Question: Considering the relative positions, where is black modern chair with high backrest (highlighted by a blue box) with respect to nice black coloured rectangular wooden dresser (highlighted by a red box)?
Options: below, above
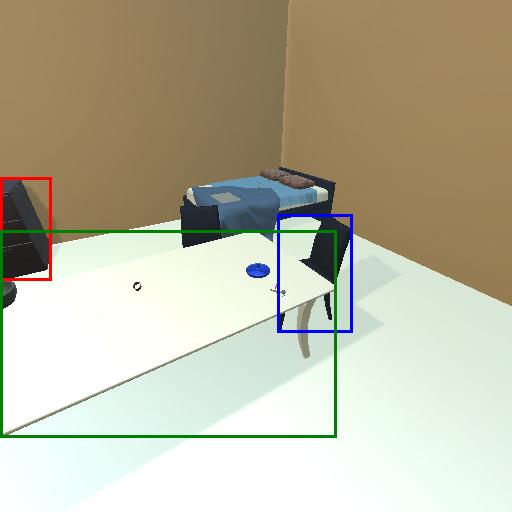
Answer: below